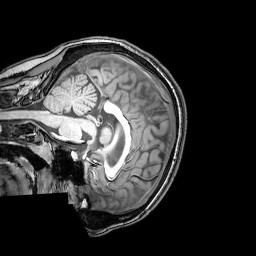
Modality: T1w
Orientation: sagittal
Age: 22
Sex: female
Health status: healthy
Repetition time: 0.081 s
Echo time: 0.037 s